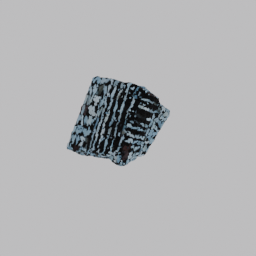
Label: architecture